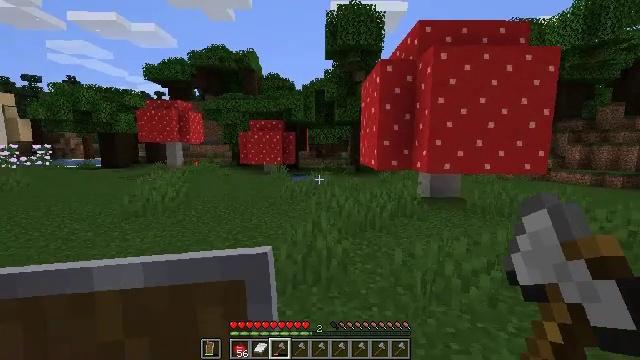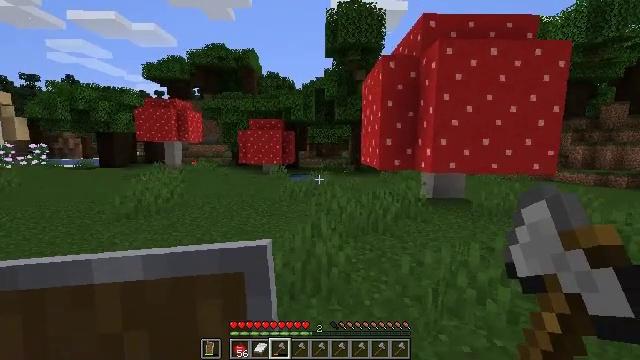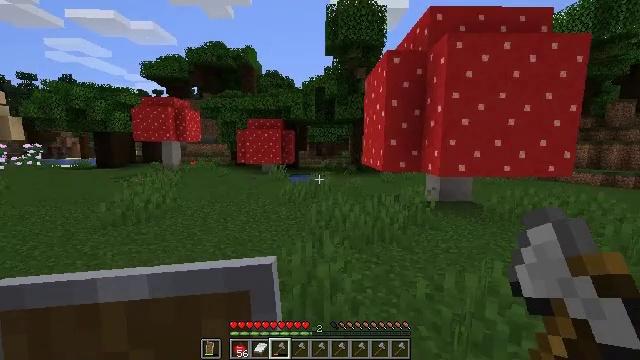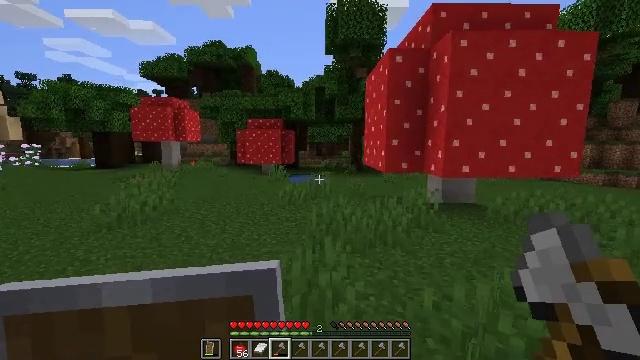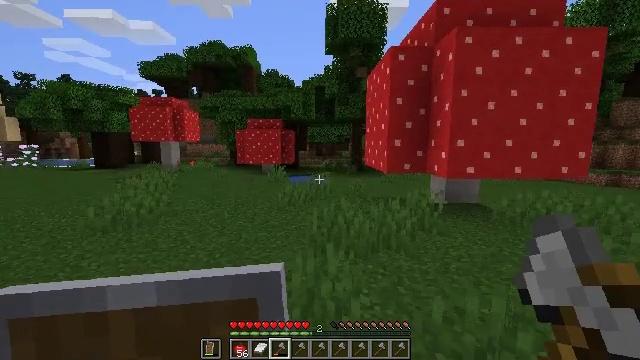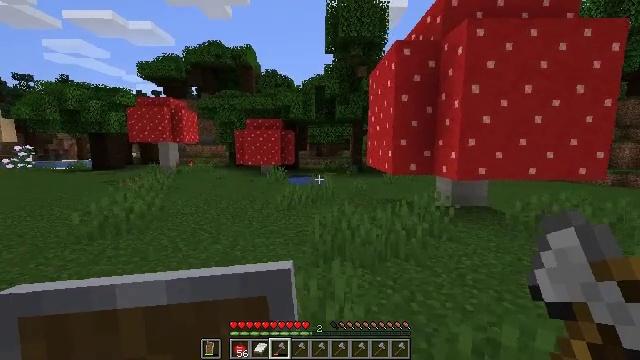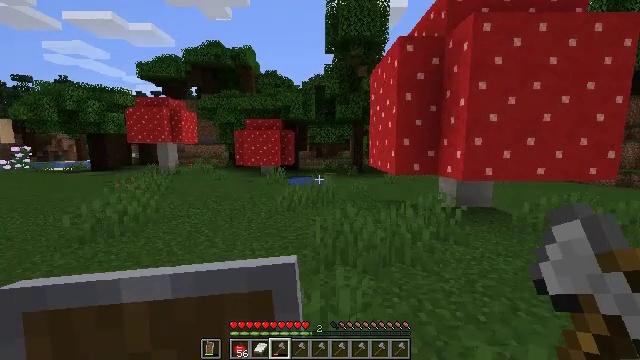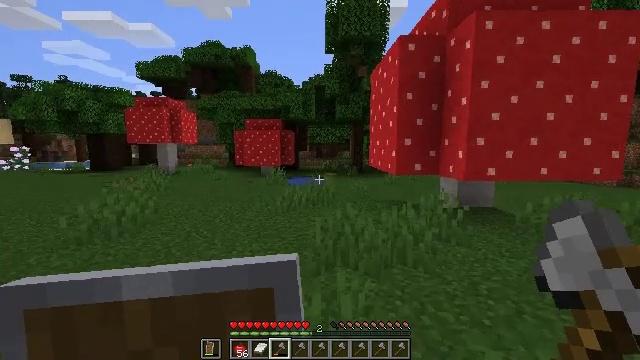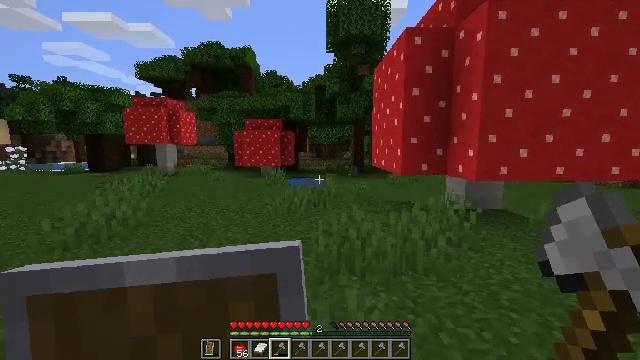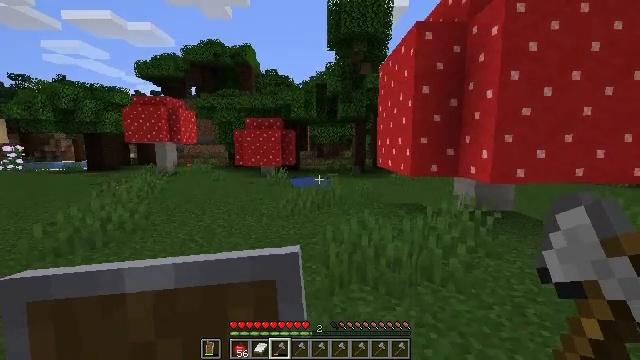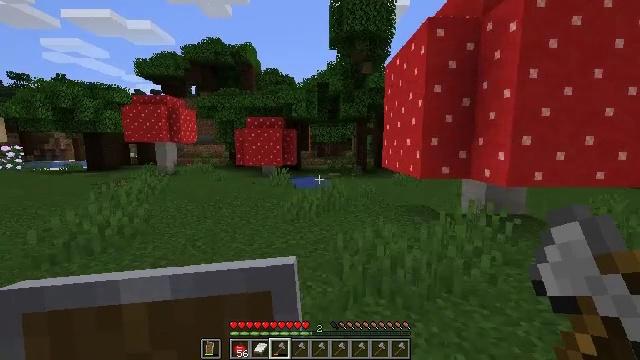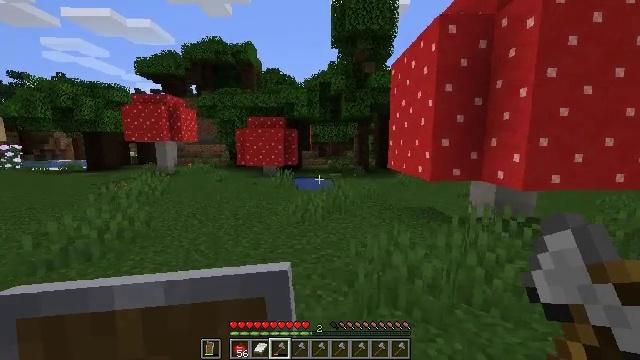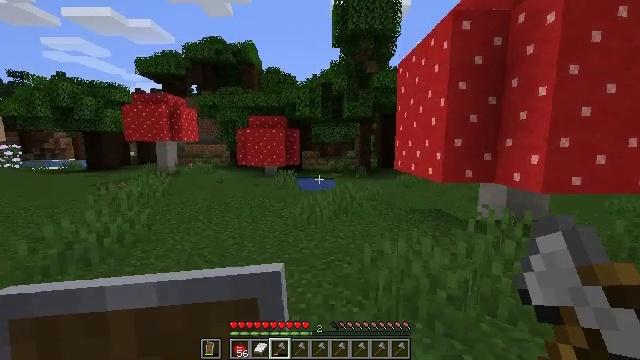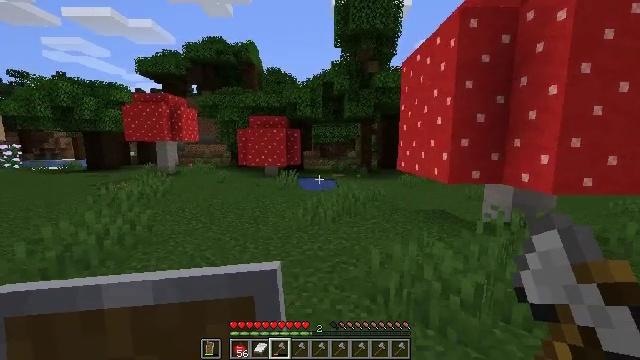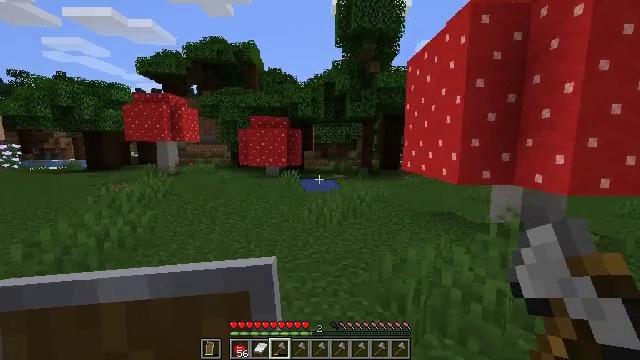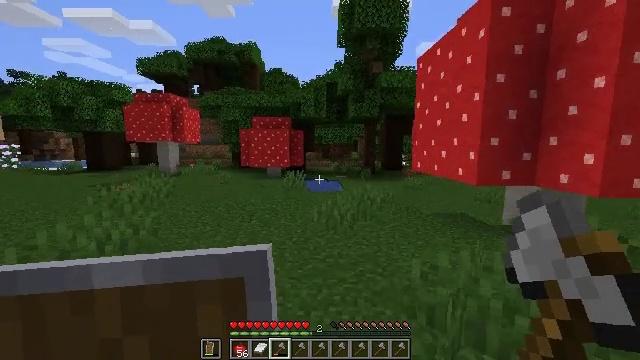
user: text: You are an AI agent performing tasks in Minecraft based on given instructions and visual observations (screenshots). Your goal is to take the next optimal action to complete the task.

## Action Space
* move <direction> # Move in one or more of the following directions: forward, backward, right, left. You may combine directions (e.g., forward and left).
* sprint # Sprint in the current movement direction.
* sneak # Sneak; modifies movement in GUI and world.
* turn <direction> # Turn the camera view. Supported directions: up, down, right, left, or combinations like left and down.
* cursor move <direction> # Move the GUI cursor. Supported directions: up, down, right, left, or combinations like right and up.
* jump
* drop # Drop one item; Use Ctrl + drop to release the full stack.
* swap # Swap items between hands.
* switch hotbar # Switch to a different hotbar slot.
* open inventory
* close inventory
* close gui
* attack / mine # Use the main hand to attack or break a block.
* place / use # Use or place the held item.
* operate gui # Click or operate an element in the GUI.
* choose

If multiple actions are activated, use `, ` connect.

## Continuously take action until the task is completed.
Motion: motion action
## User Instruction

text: Chop down the dark oak log.
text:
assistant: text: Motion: move forward
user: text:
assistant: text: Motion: move forward
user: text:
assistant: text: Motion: move forward
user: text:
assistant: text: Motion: move forward
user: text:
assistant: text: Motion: move forward
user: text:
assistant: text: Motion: move forward
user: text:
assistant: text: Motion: move forward
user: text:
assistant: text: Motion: move forward and move left
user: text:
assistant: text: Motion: move forward and move left
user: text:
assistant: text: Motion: move forward and move left
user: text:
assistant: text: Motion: move forward and move left
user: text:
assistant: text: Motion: move forward and move left
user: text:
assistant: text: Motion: move forward and move left
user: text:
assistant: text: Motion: move forward and move left
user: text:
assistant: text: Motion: move forward and move left
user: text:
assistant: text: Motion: move forward and move left
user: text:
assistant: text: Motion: move forward and move left
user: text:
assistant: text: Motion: move forward and move left
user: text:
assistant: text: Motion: move forward and move left
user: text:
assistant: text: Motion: move forward
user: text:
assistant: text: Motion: move forward
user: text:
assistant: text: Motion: move forward, turn left and down
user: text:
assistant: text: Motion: move forward, turn left and down
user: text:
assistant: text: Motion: move forward, turn left
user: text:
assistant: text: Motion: move forward, turn left
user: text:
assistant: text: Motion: move forward, turn left
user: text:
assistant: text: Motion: move forward
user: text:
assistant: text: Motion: move forward
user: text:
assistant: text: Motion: move forward
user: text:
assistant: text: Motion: move forward